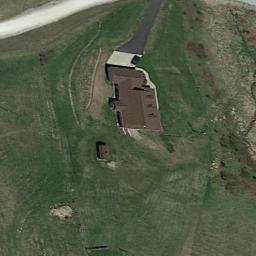
Label: residential